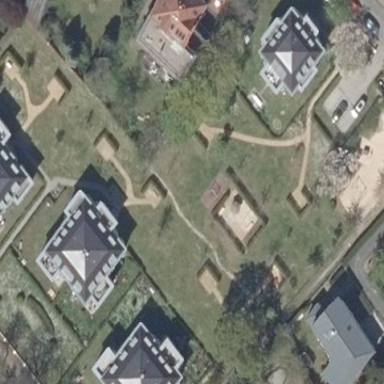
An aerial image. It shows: Residential garden area classified as leisure land.